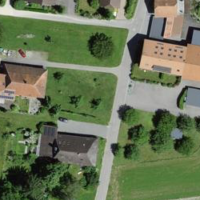
EUNIS habitat code: 55
Species observed at this site:
Ciconia ciconia
Lapsana communis